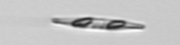
Label: pennate